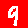
Digit: 9